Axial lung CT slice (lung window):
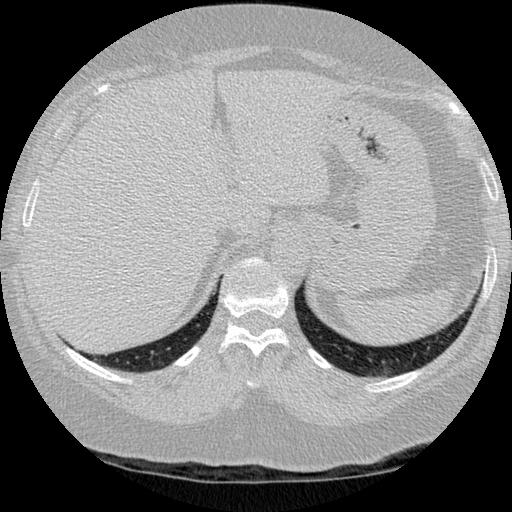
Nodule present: no